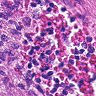
Metastatic tissue present: no